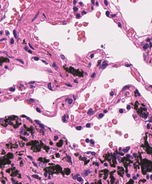
Tumor epithelial tissue: no
Tumor-associated stroma tissue: no
Normal tissue: yes